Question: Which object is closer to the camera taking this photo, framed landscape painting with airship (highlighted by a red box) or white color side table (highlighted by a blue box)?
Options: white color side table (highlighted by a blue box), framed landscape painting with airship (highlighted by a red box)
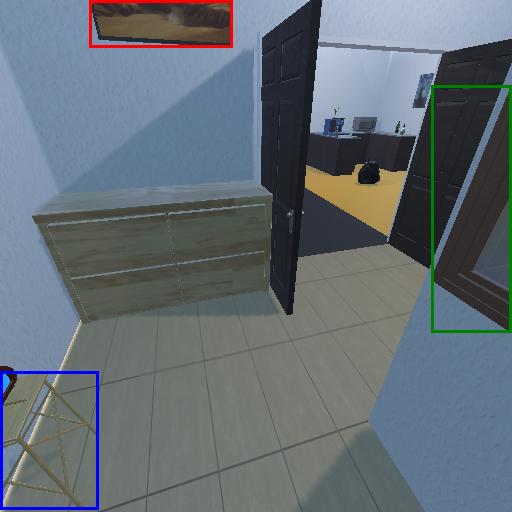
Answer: white color side table (highlighted by a blue box)